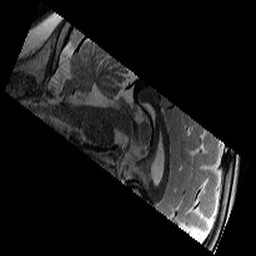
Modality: T2w
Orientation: sagittal
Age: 10
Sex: female
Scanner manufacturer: siemens
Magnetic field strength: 3 T
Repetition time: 9.23 s
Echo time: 0.067 s